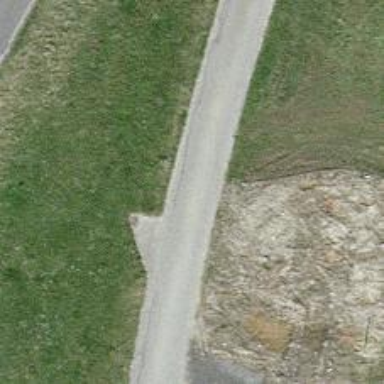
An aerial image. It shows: Service road with high-quality grade 1 track surface.